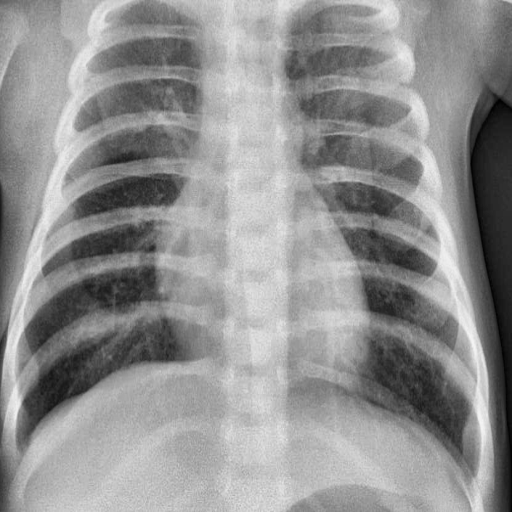
Finding: PNEUMONIA